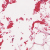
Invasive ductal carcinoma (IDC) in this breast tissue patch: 0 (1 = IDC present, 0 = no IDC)